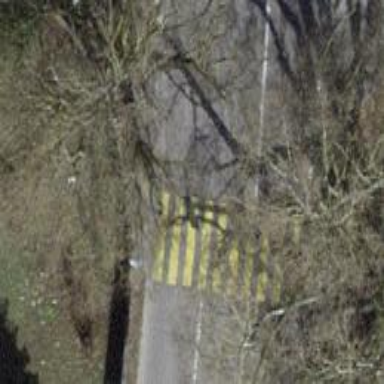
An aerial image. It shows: Asphalt footway with marked zebra crossing.